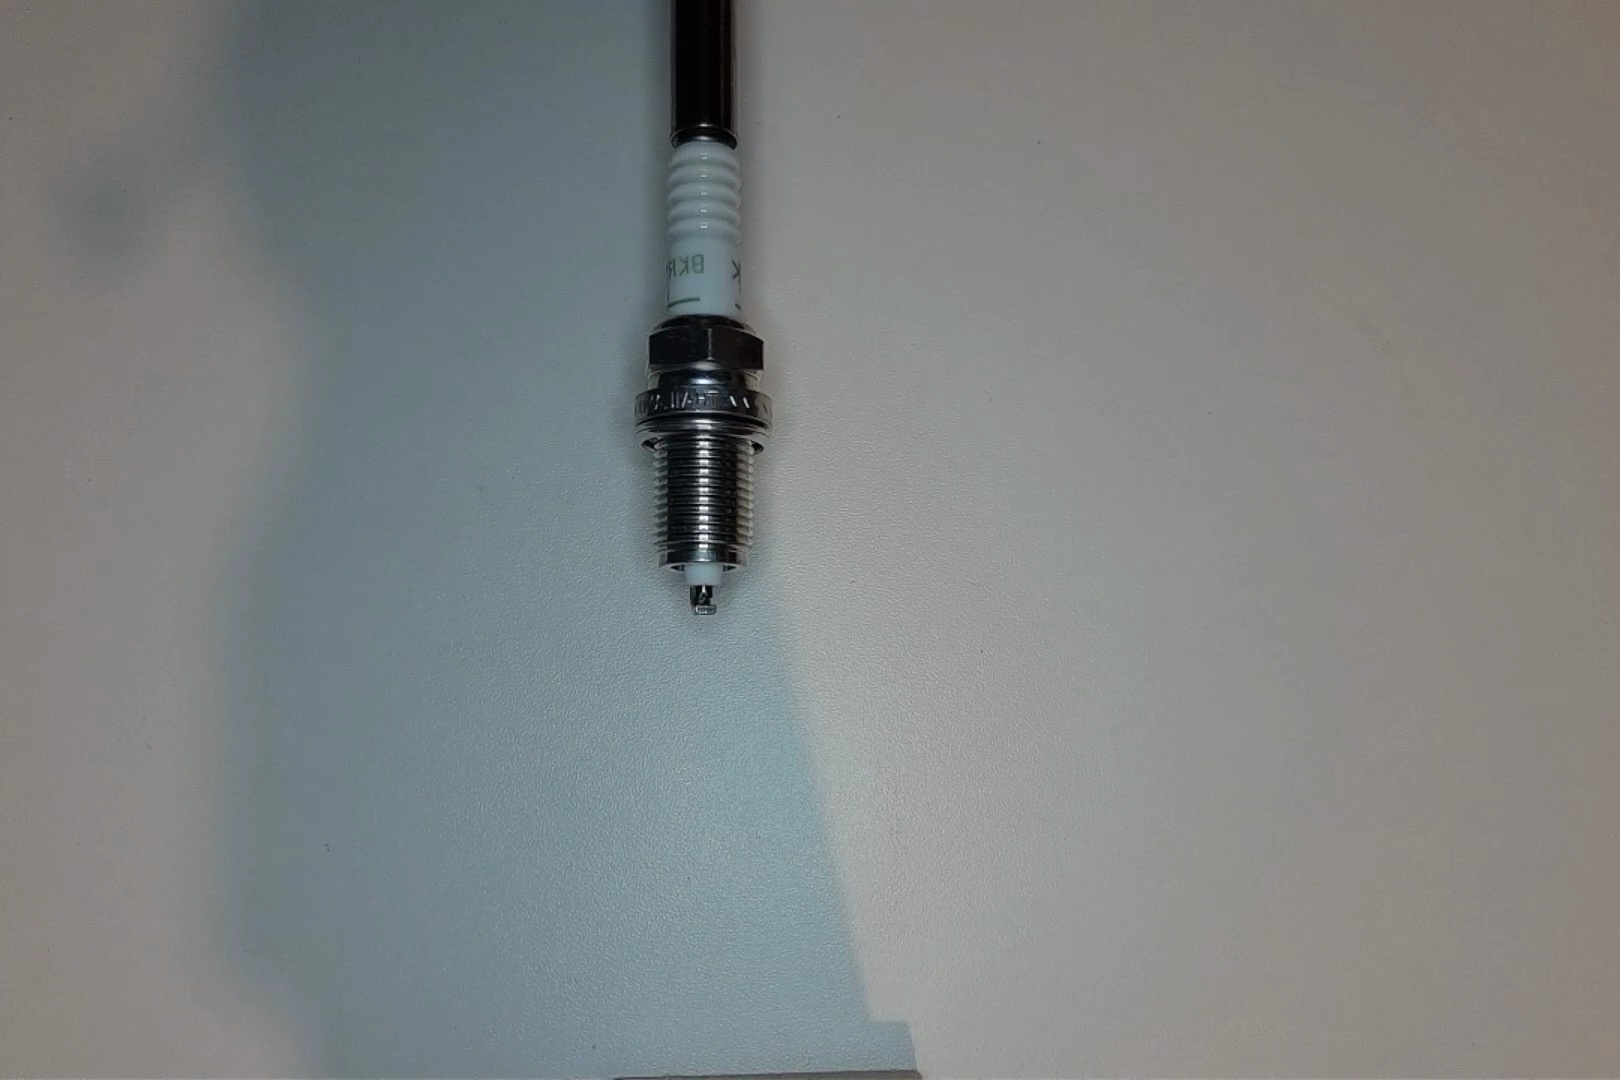
Label: normal